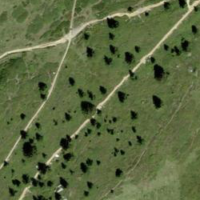
EUNIS habitat code: 26
Species observed at this site:
Arnica montana
Vaccinium myrtillus
Vaccinium vitis-idaea